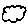
Label: cloud